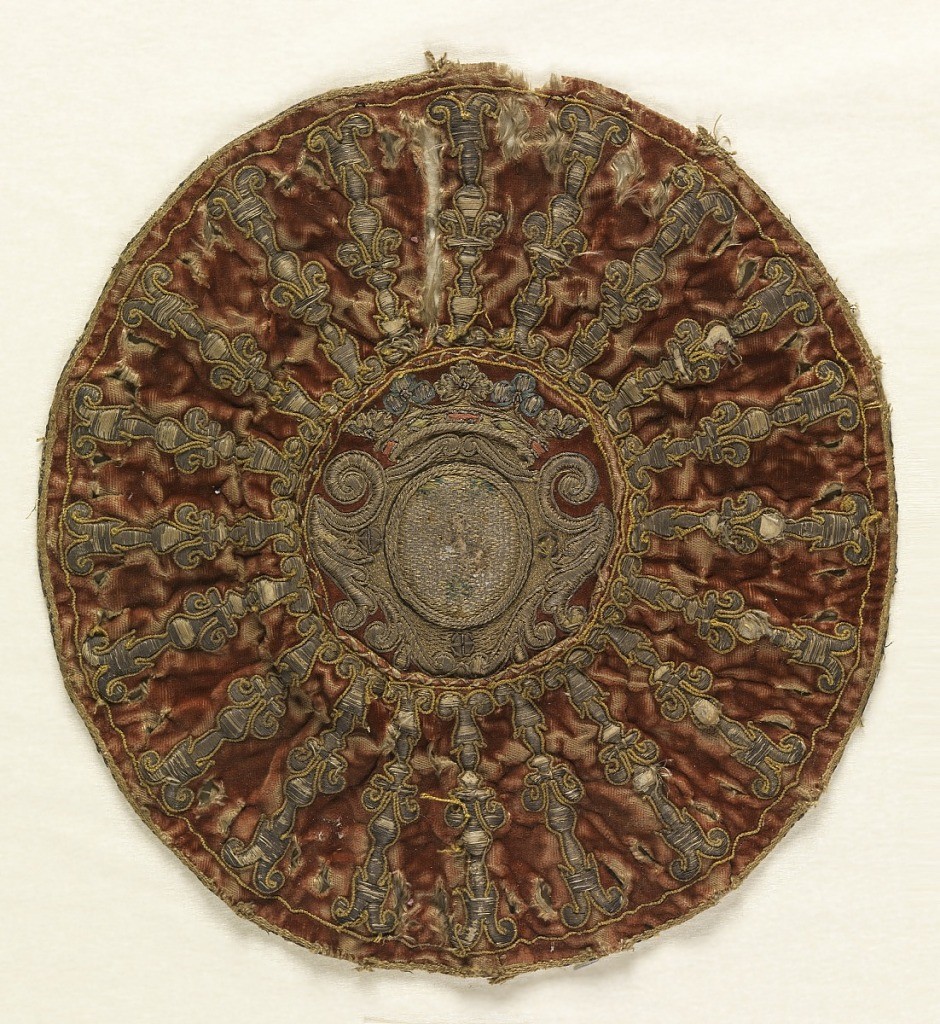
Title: Gaming purse
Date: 16th century
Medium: silk, metallic yarns, leather lining Technique: embroidered
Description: Gaming purse, now flat, has a heraldic shield in the center with scrolling columnar forms radiating to the edges. Heavy metal thread embroidery on rust-colored velvet.